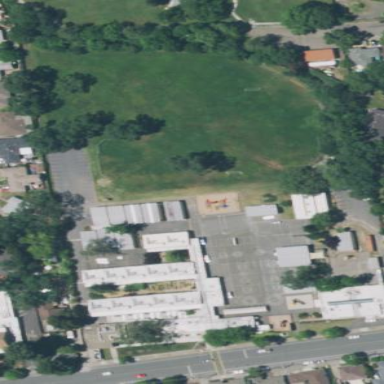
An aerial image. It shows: Recreation ground.